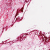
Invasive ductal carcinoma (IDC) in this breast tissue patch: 0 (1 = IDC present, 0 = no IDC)